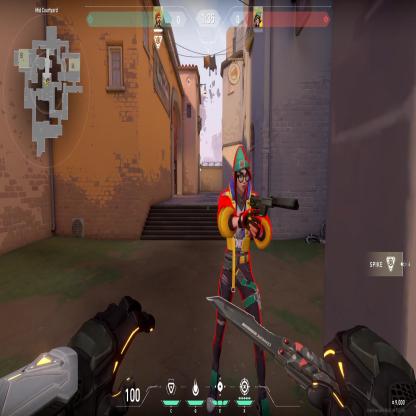
Label: enemy